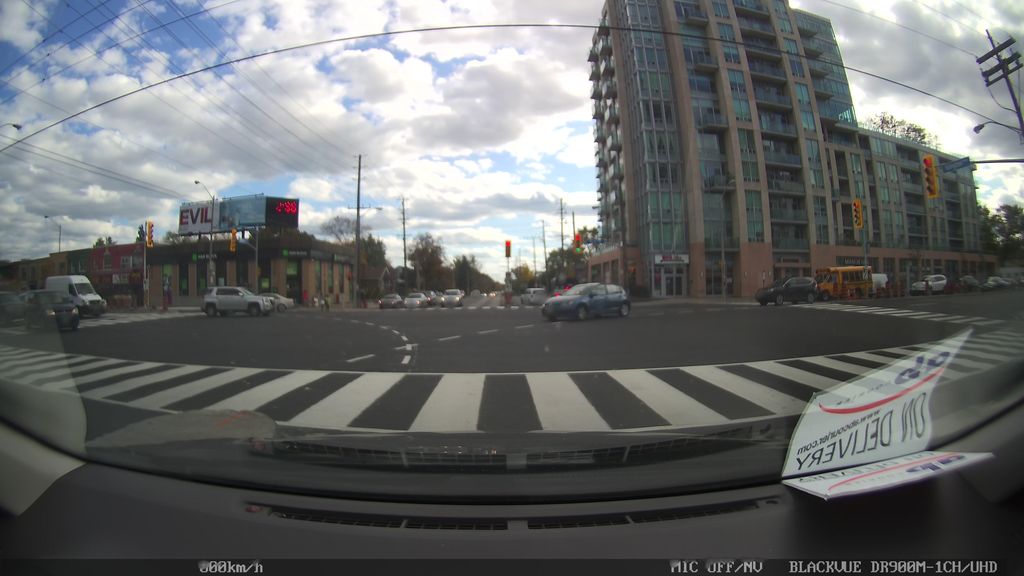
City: toronto